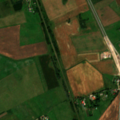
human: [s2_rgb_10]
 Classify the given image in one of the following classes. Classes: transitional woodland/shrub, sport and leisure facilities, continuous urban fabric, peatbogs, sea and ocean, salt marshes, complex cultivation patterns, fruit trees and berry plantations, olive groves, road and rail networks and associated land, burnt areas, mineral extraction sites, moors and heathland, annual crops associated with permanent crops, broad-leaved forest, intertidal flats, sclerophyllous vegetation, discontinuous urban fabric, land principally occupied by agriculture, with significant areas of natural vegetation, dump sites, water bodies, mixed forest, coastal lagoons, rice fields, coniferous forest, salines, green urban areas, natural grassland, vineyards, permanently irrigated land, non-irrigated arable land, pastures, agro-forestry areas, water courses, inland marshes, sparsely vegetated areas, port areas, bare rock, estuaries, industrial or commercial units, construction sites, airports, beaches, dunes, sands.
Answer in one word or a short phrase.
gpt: discontinuous urban fabric, non-irrigated arable land, complex cultivation patterns